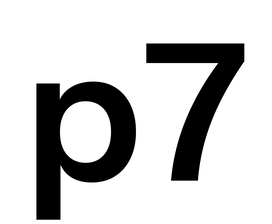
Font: InstrumentSans_SemiBold